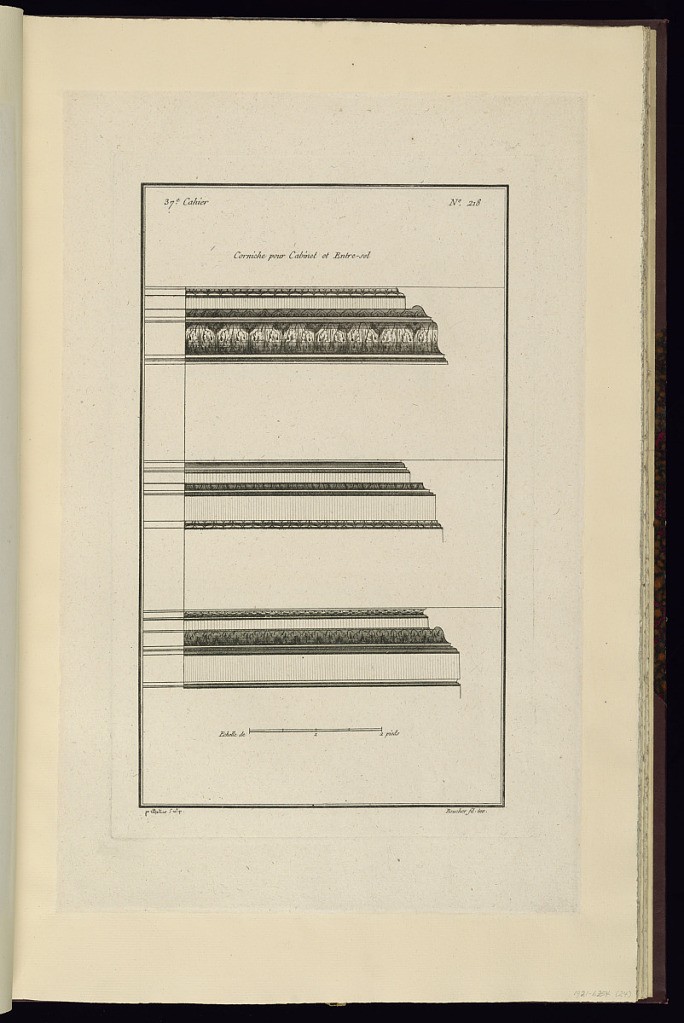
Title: Corniche pour Cabinet et Entre-sol
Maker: Juste-François Boucher, French, 1736 – 1782
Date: ca. 1775
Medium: Engraving on off white laid paper
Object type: Print
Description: Designs for three cornices, decorated with bands of ornament motifs including lamb tongue, acanthus leaves, egg and dart, and bound leaf. The plate is signed.